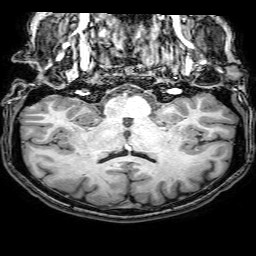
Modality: T1w
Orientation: sagittal
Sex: male
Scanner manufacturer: philips
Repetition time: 0.008139 s
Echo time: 0.00372 s